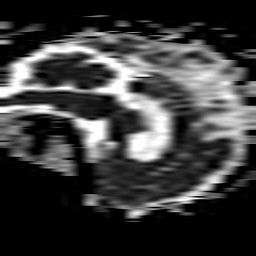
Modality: ADC
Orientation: sagittal
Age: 58
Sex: male
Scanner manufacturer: philips
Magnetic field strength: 3 T
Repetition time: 3.076 s
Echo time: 0.076 s